Question: The picture describes a maze problem, where green is the starting position and red is the end point. Find the length of the shortest path.
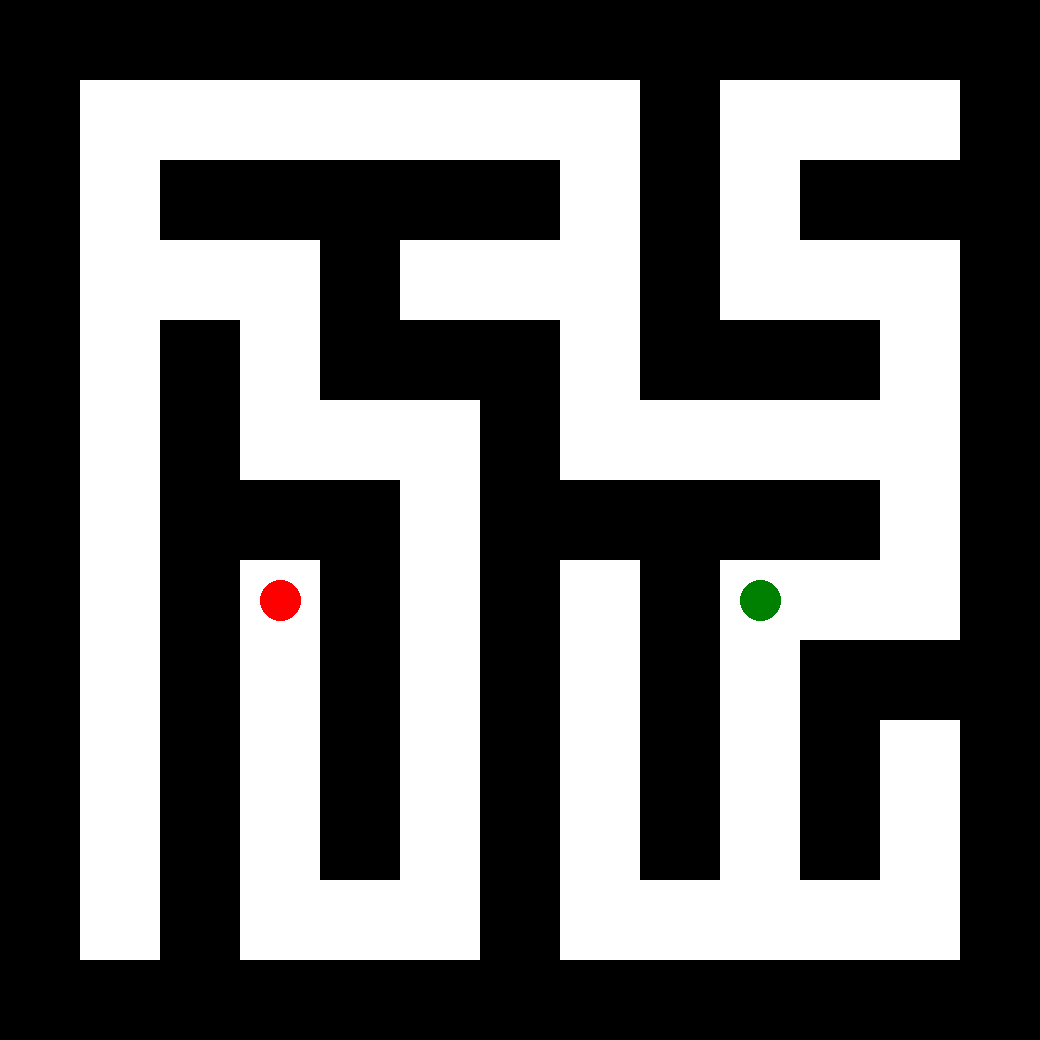
Answer: 38